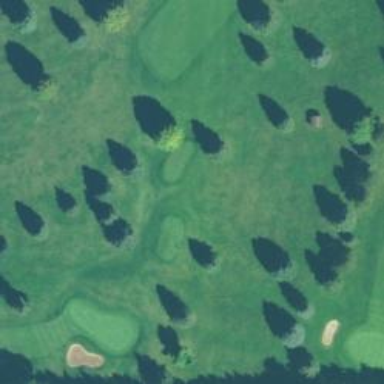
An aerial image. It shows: Golf tee.